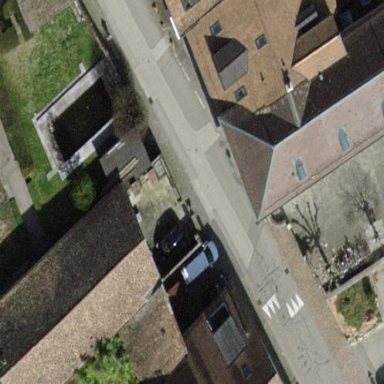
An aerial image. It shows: Building.